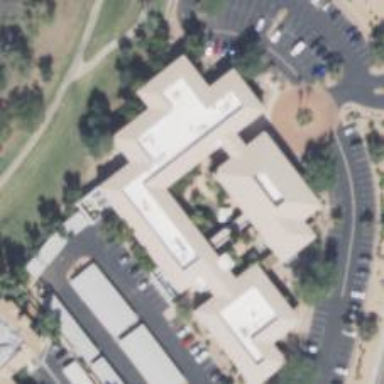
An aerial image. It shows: Healthcare clinic.